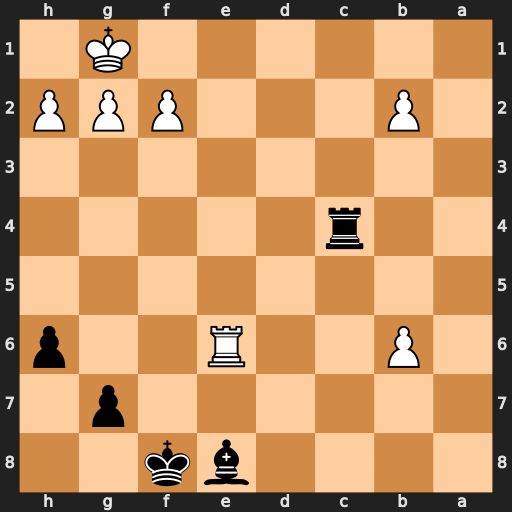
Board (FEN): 4bk2/6p1/1P2R2p/8/2r5/8/1P3PPP/6K1
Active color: b
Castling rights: -
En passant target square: -
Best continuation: Rc1+ Re1 Rxe1#